Interaction volume radius: 5 \u00c5
Interaction volume height: 30 \u00c5
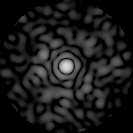
Disorder parameter: 0.8567